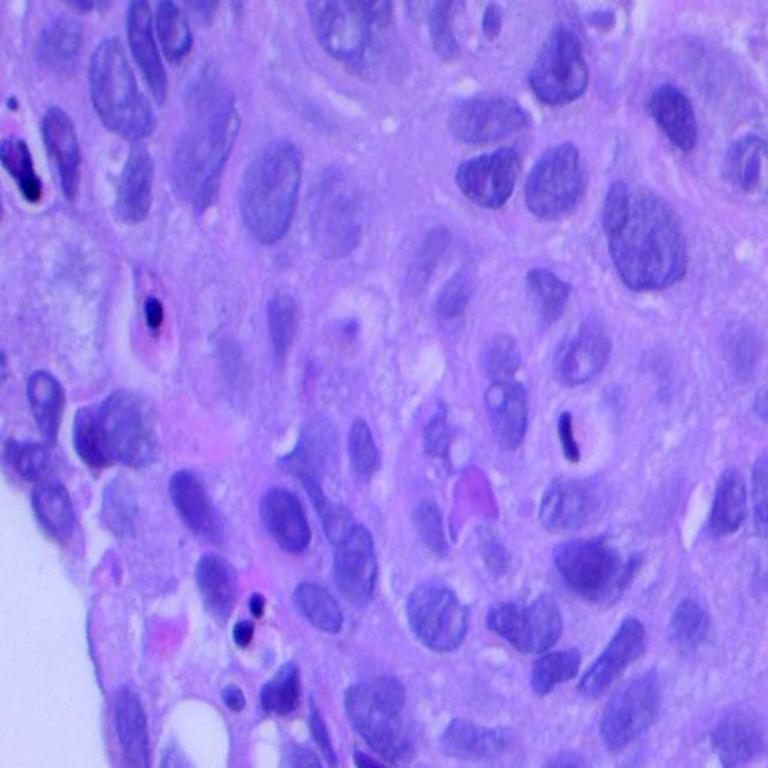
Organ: lung
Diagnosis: squamous carcinomas